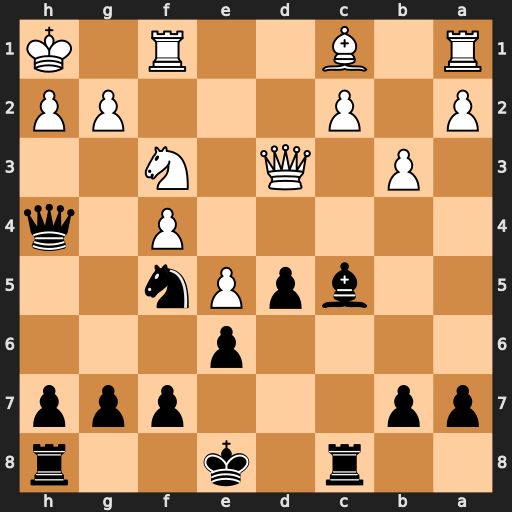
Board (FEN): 2r1k2r/pp3ppp/4p3/2bpPn2/5P1q/1P1Q1N2/P1P3PP/R1B2R1K
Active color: b
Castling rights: k
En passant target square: -
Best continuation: Ng3#